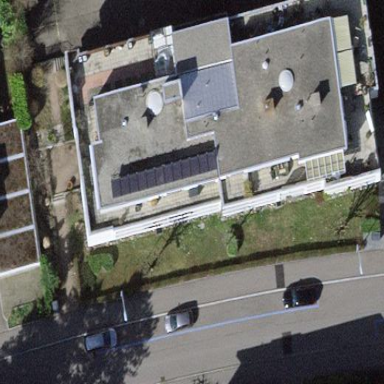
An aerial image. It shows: Residential building with flat roof.